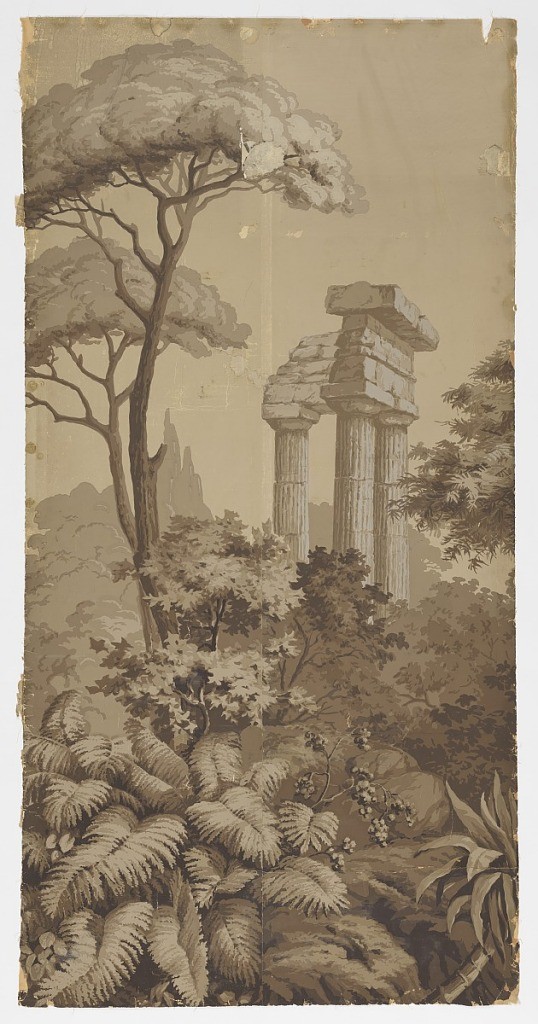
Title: Scenic Panel from 'Scènes Siciliennes'
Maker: Zuber & Cie, Rixheim, Alsace, France, founded 1797
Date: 1840–60
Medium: block printed paper, canvas mount
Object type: scenic panel
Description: A circular temple with columns, in the midst of trees and low foliage, representing a Sicilian landscape. Printed in sepia colorway. Lengths 12 and 13 from a set of 24.